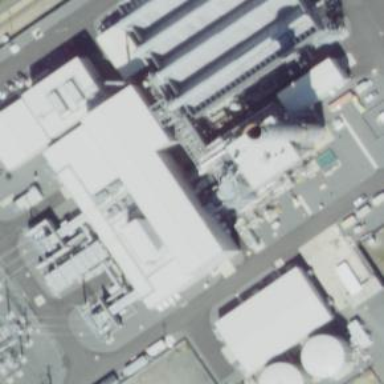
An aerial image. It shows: Gas turbine generator powered by gas.